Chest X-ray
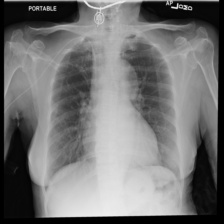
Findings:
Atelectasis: negative
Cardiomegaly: negative
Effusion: negative
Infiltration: negative
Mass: negative
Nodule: negative
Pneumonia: negative
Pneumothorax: negative
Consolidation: negative
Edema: negative
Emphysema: negative
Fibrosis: negative
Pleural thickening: negative
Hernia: negative